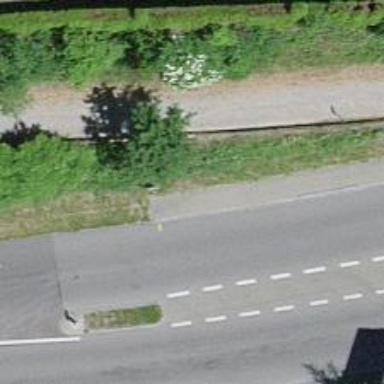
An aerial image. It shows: Bus stop with platform for public transport.